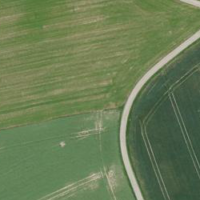
EUNIS habitat code: 52
Species observed at this site:
Corvus corone
Motacilla cinerea
Oenanthe oenanthe
Linaria cannabina
Sturnus vulgaris
Anthus spinoletta
Chloris chloris
Corvus frugilegus
Fringilla coelebs
Buteo buteo
Anthus pratensis
Gallinago gallinago
Coloeus monedula
Carduelis carduelis
Columba palumbus
Alauda arvensis
Saxicola rubetra
Hirundo rustica
Milvus milvus
Pica pica
Phoenicurus ochruros
Prunus spinosa
Falco tinnunculus
Motacilla alba
Ficedula hypoleuca